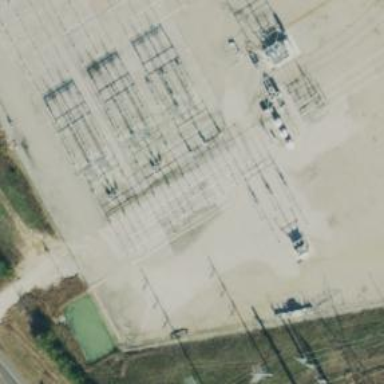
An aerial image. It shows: Switch for power supply.